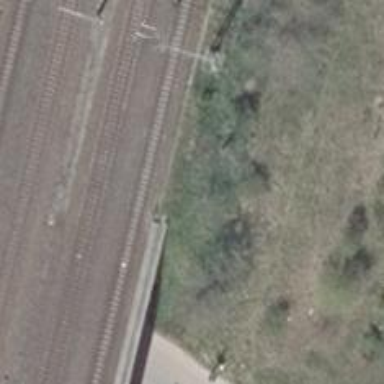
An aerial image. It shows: Railway bridge with electrified contact lines. This bridge serves as siding.